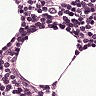
Metastatic tissue present: no